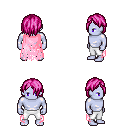
a pixel art fantasy rpg character, male body template, dark elf, purple skin, pink tattered cape, white pants, pink bangs hairstyle, four views (front, back, left, right), 2x2 character sprite sheet, small pixel art, hard edges, no anti-aliasing